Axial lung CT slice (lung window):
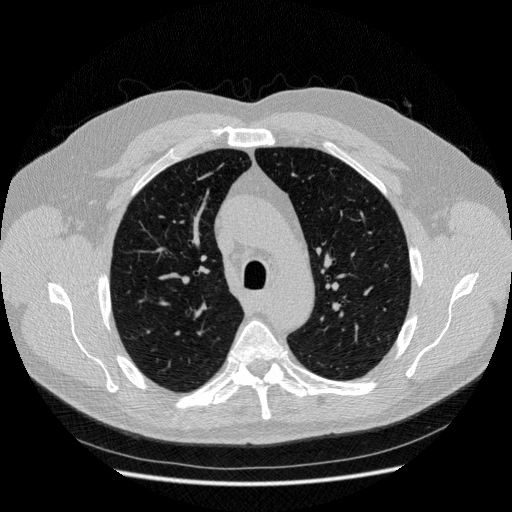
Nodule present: no